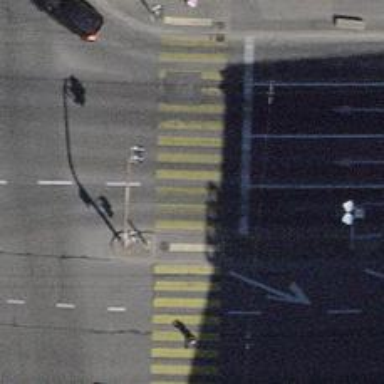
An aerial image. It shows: Crossing with traffic signals and central island.